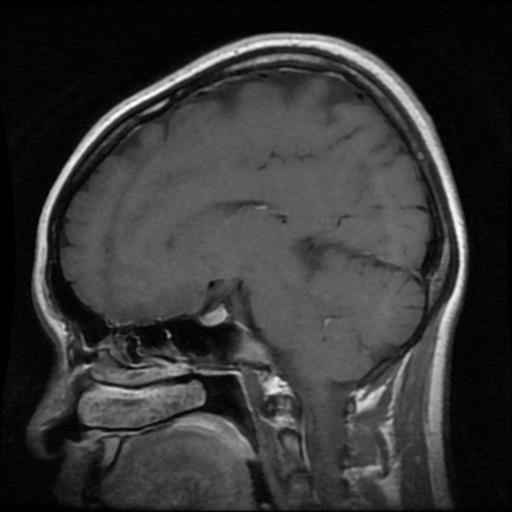
Label: pituitary